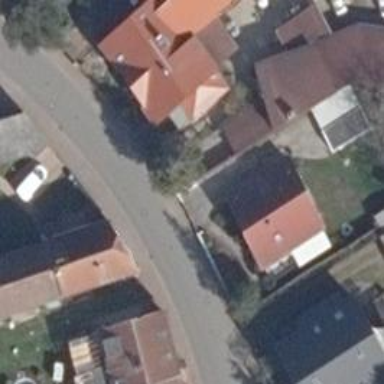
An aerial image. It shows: Residential road with asphalt surface and sidewalks on both sides.